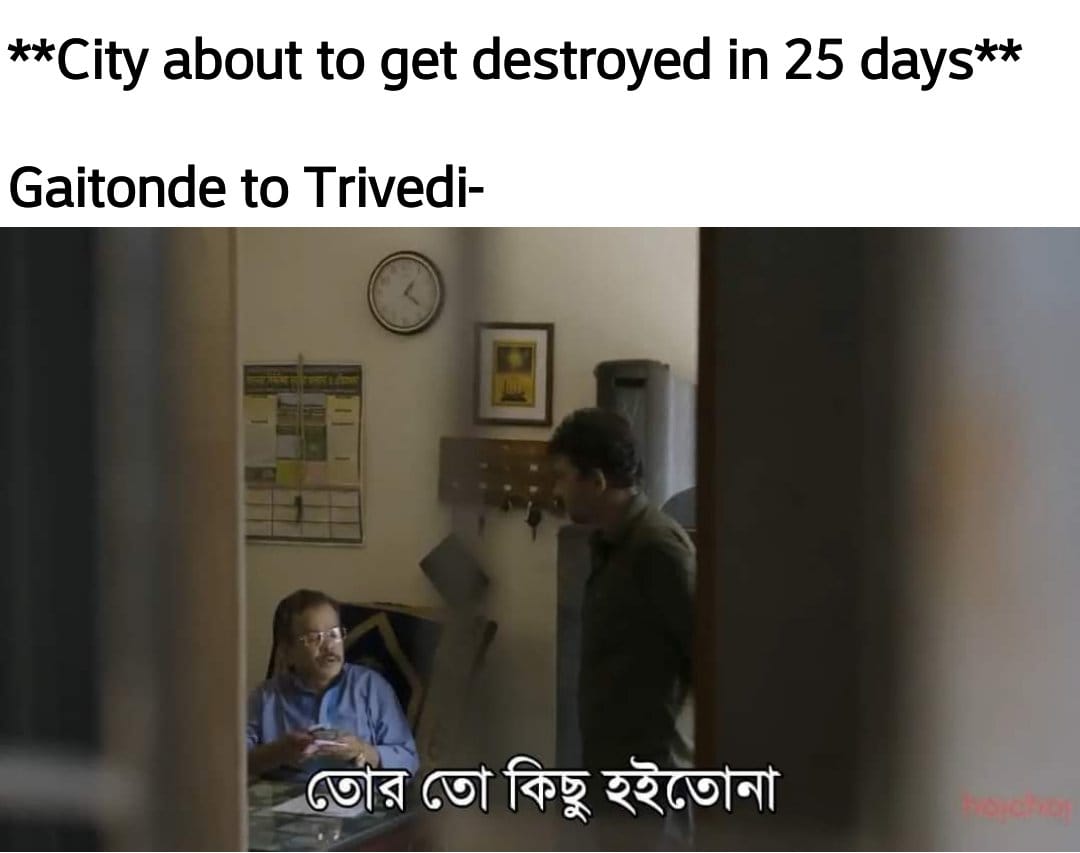
Caption: **City about to get destroyed in 25 days**    Gaitonde to Trivedi -  তোর তো কিছু হইতোনা
Label: non-hate